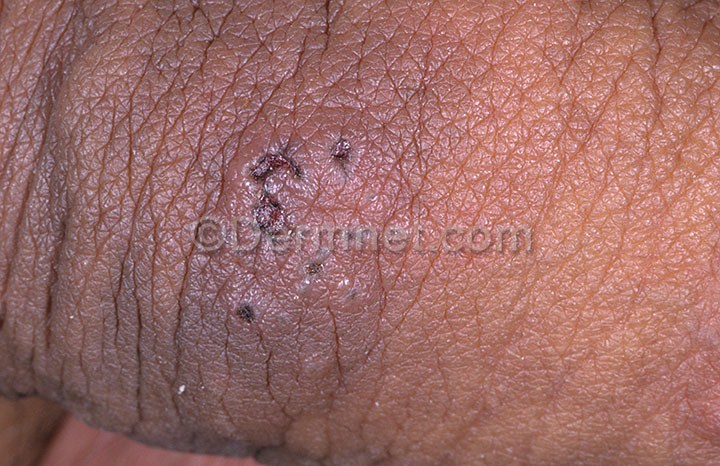
Disease: Herpes HPV and other STDs Photos